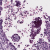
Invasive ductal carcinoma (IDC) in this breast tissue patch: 0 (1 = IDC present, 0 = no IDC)